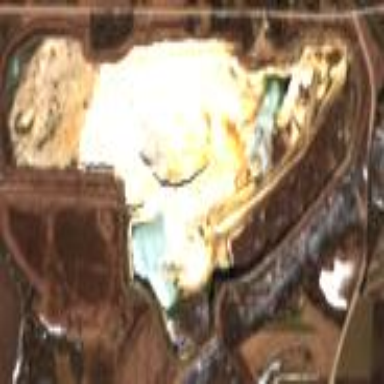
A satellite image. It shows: Quarry area.